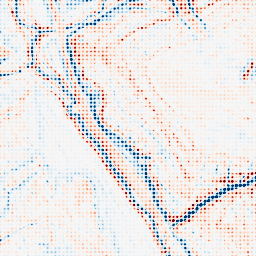
Category: edge_preserving
Decomposition family: bilateral
Decomposition parameters: d: 15
sigma_color: 75
sigma_space: 50
Upsampling method: sinc_hamming
Upsampling parameters: scale: 8
kernel_size: 4
Upsampling scale: 8